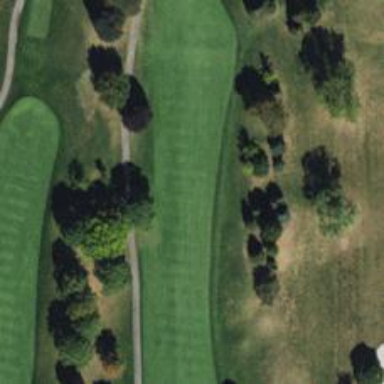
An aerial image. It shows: Golf hole.